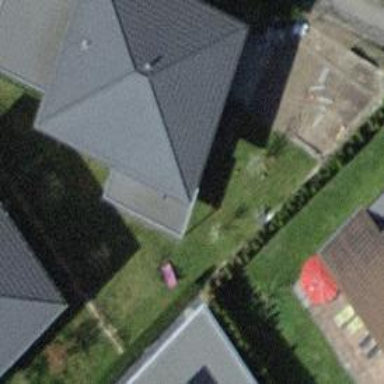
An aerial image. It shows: House with pyramidal roof shape.